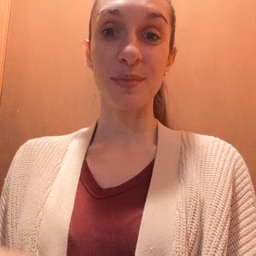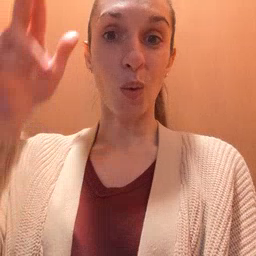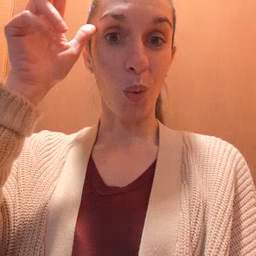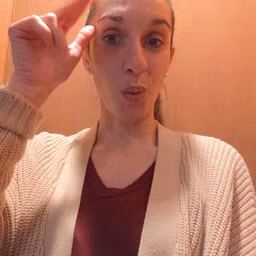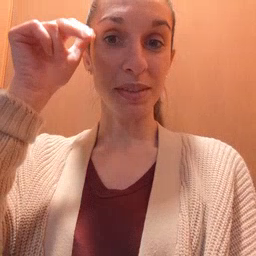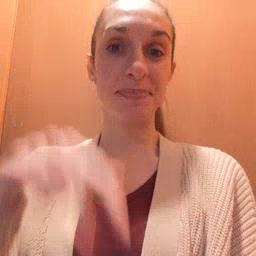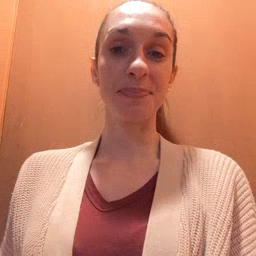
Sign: horse